Question: I have simple code to create a figure with 7 axes/ custom subplots (my understanding is that subplots are equal-sized and equal-spaced and in my particular situation I need one to be larger than the rest).
'''
fig = plt.figure(figsize = (16,12))
# row 1
ax1 = plt.axes([0.1,0.7,0.2,0.2])
ax2 = plt.axes([0.4,0.7,0.2,0.2])
ax3 = plt.axes([0.7,0.7,0.2,0.2])
# big row 2
ax4 = plt.axes([0.1, 0.4, 0.5, 0.2])
#row 3
ax5 = plt.axes([0.1,0.1,0.2,0.2])
ax6 = plt.axes([0.4,0.1,0.2,0.2])
ax7 = plt.axes([0.7,0.1,0.2,0.2])
'''
my question is, how do i get all of these axes to share the same y-axis. All i can find on google/stack is for subplots, eg:
'''
ax = plt.subplot(blah, sharey=True)
'''
but calling the same thing for axes creation does not work:
'''
ax = plt.axes([blah], sharey=True) # throws error
'''
is there anyway to accomplish this? What I'm working with is:

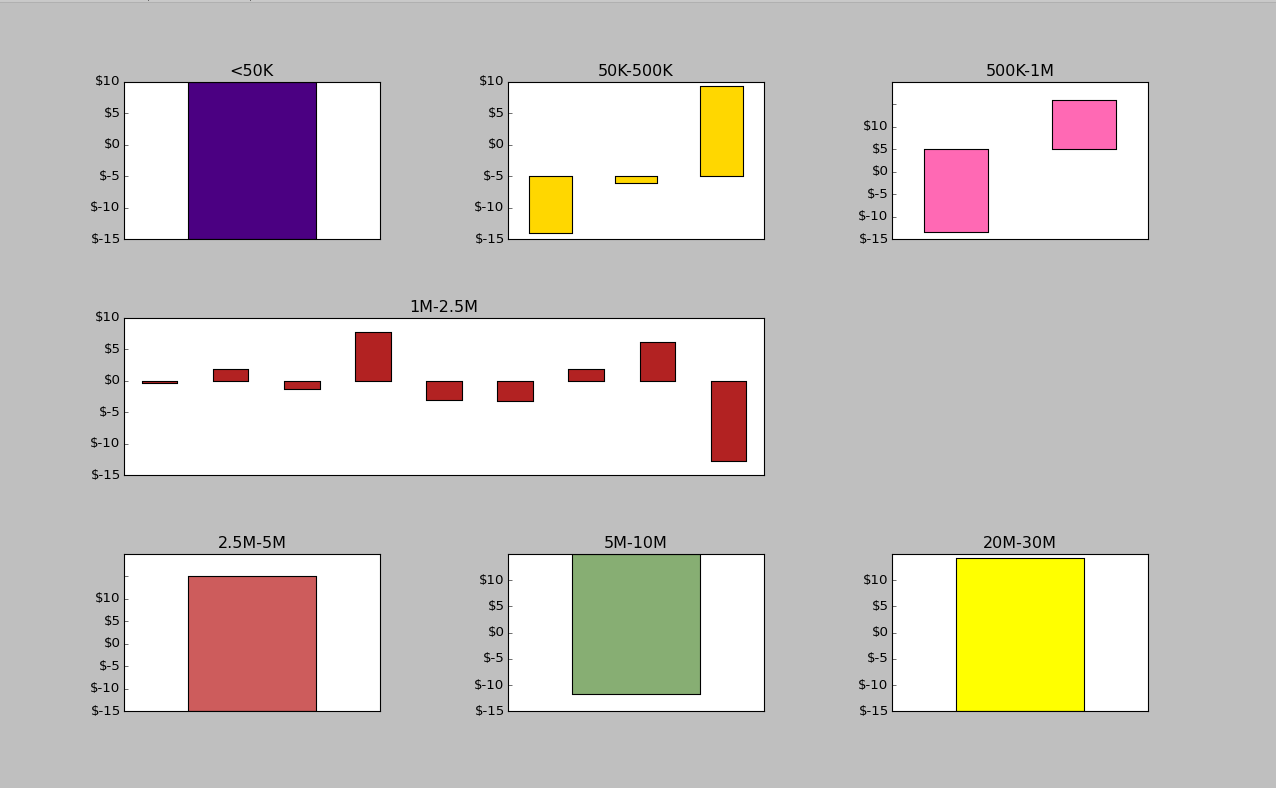
Answer: This is quite simple using <URL>
'gs=GridSpec(3,3)' creates a 3x3 grid to place subplots on
For your top and bottom rows, we just need to index one cell on that 3x3 grid (e.g. 'gs[0,0]' is on the top left).
For the middle row, you need to span two columns, so we use 'gs[1,0:2]'
'''
import matplotlib.pyplot as plt
from matplotlib.gridspec import GridSpec
fig=plt.figure(figsize=(16,12))
gs = GridSpec(3,3)
# Top row
ax1=fig.add_subplot(gs[0,0])
ax2=fig.add_subplot(gs[0,1],sharey=ax1)
ax3=fig.add_subplot(gs[0,2],sharey=ax1)
# Middle row
ax4=fig.add_subplot(gs[1,0:2],sharey=ax1)
# Bottom row
ax5=fig.add_subplot(gs[2,0],sharey=ax1)
ax6=fig.add_subplot(gs[2,1],sharey=ax1)
ax7=fig.add_subplot(gs[2,2],sharey=ax1)
ax1.set_ylim(-15,10)
plt.show()
'''
<URL>